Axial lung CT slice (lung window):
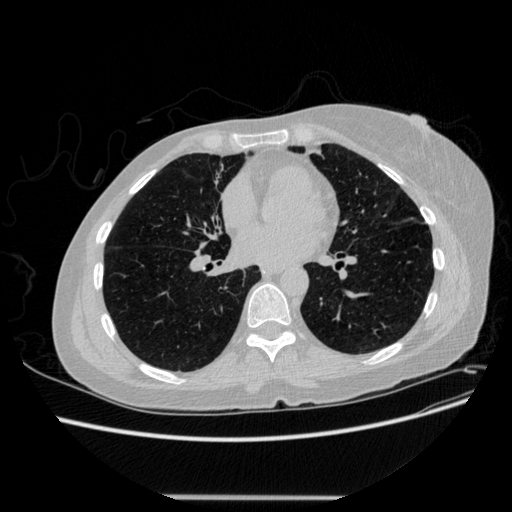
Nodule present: no